Question: I am using <URL> to generate charts of two or more datasets. I noticed that lines with different values are being adjusted by their max values. Please have a look at the attached screenshot:

As you can see for example the amount 1.8k is above the amount 4.2k because of the enabled auto-adjustment. Searching through the amcharts forum gave no result. Thanks you in advance!
I have found <URL>, but I think it is quite not a good way
to adjust axises in such manner:
Taking into consideration the @zerion's answer I have written some lines in my backend to be sure the synchronization will always be correct. I calculate min and max values for each numeral field that will be used as an axis, then using usort I sort the dataset array by (max - min) condition.
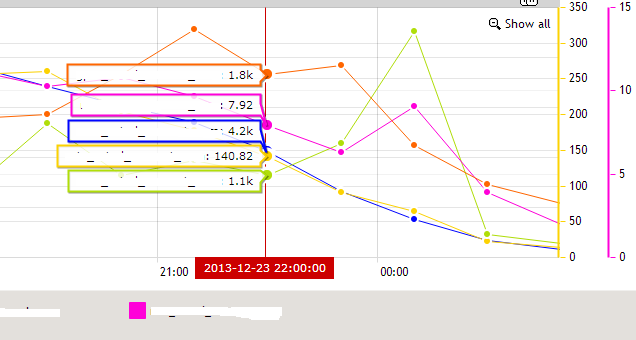
Answer: Yes, or you can even tell the axis to synchronize:
valueAxis2.synchronizeWithAxis(valueAxis1);
valueAxis2.synchronizationMultiplier = 1;
So you should only think of which of your axis has the widest range of values, and sync other axes to this one.